Interaction volume radius: 5 \u00c5
Interaction volume height: 10 \u00c5
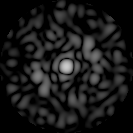
Disorder parameter: 0.865